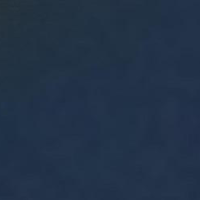
EUNIS habitat code: 14
Species observed at this site:
Phalacrocorax carbo